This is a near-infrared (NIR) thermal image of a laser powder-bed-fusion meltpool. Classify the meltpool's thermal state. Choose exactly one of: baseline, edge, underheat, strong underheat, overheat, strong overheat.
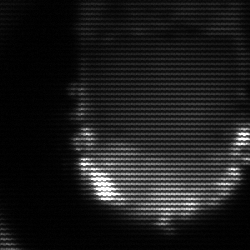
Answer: baseline